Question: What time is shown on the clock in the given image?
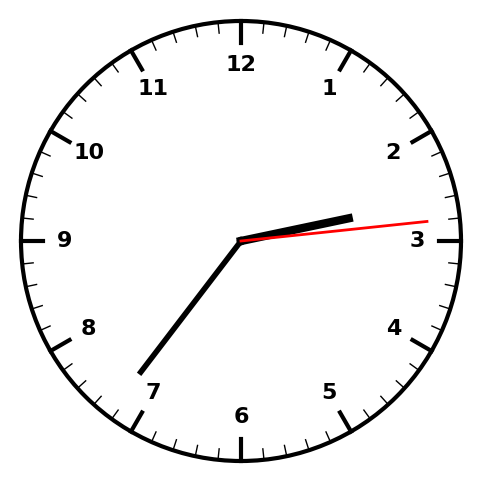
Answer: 02:36:14